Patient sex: F
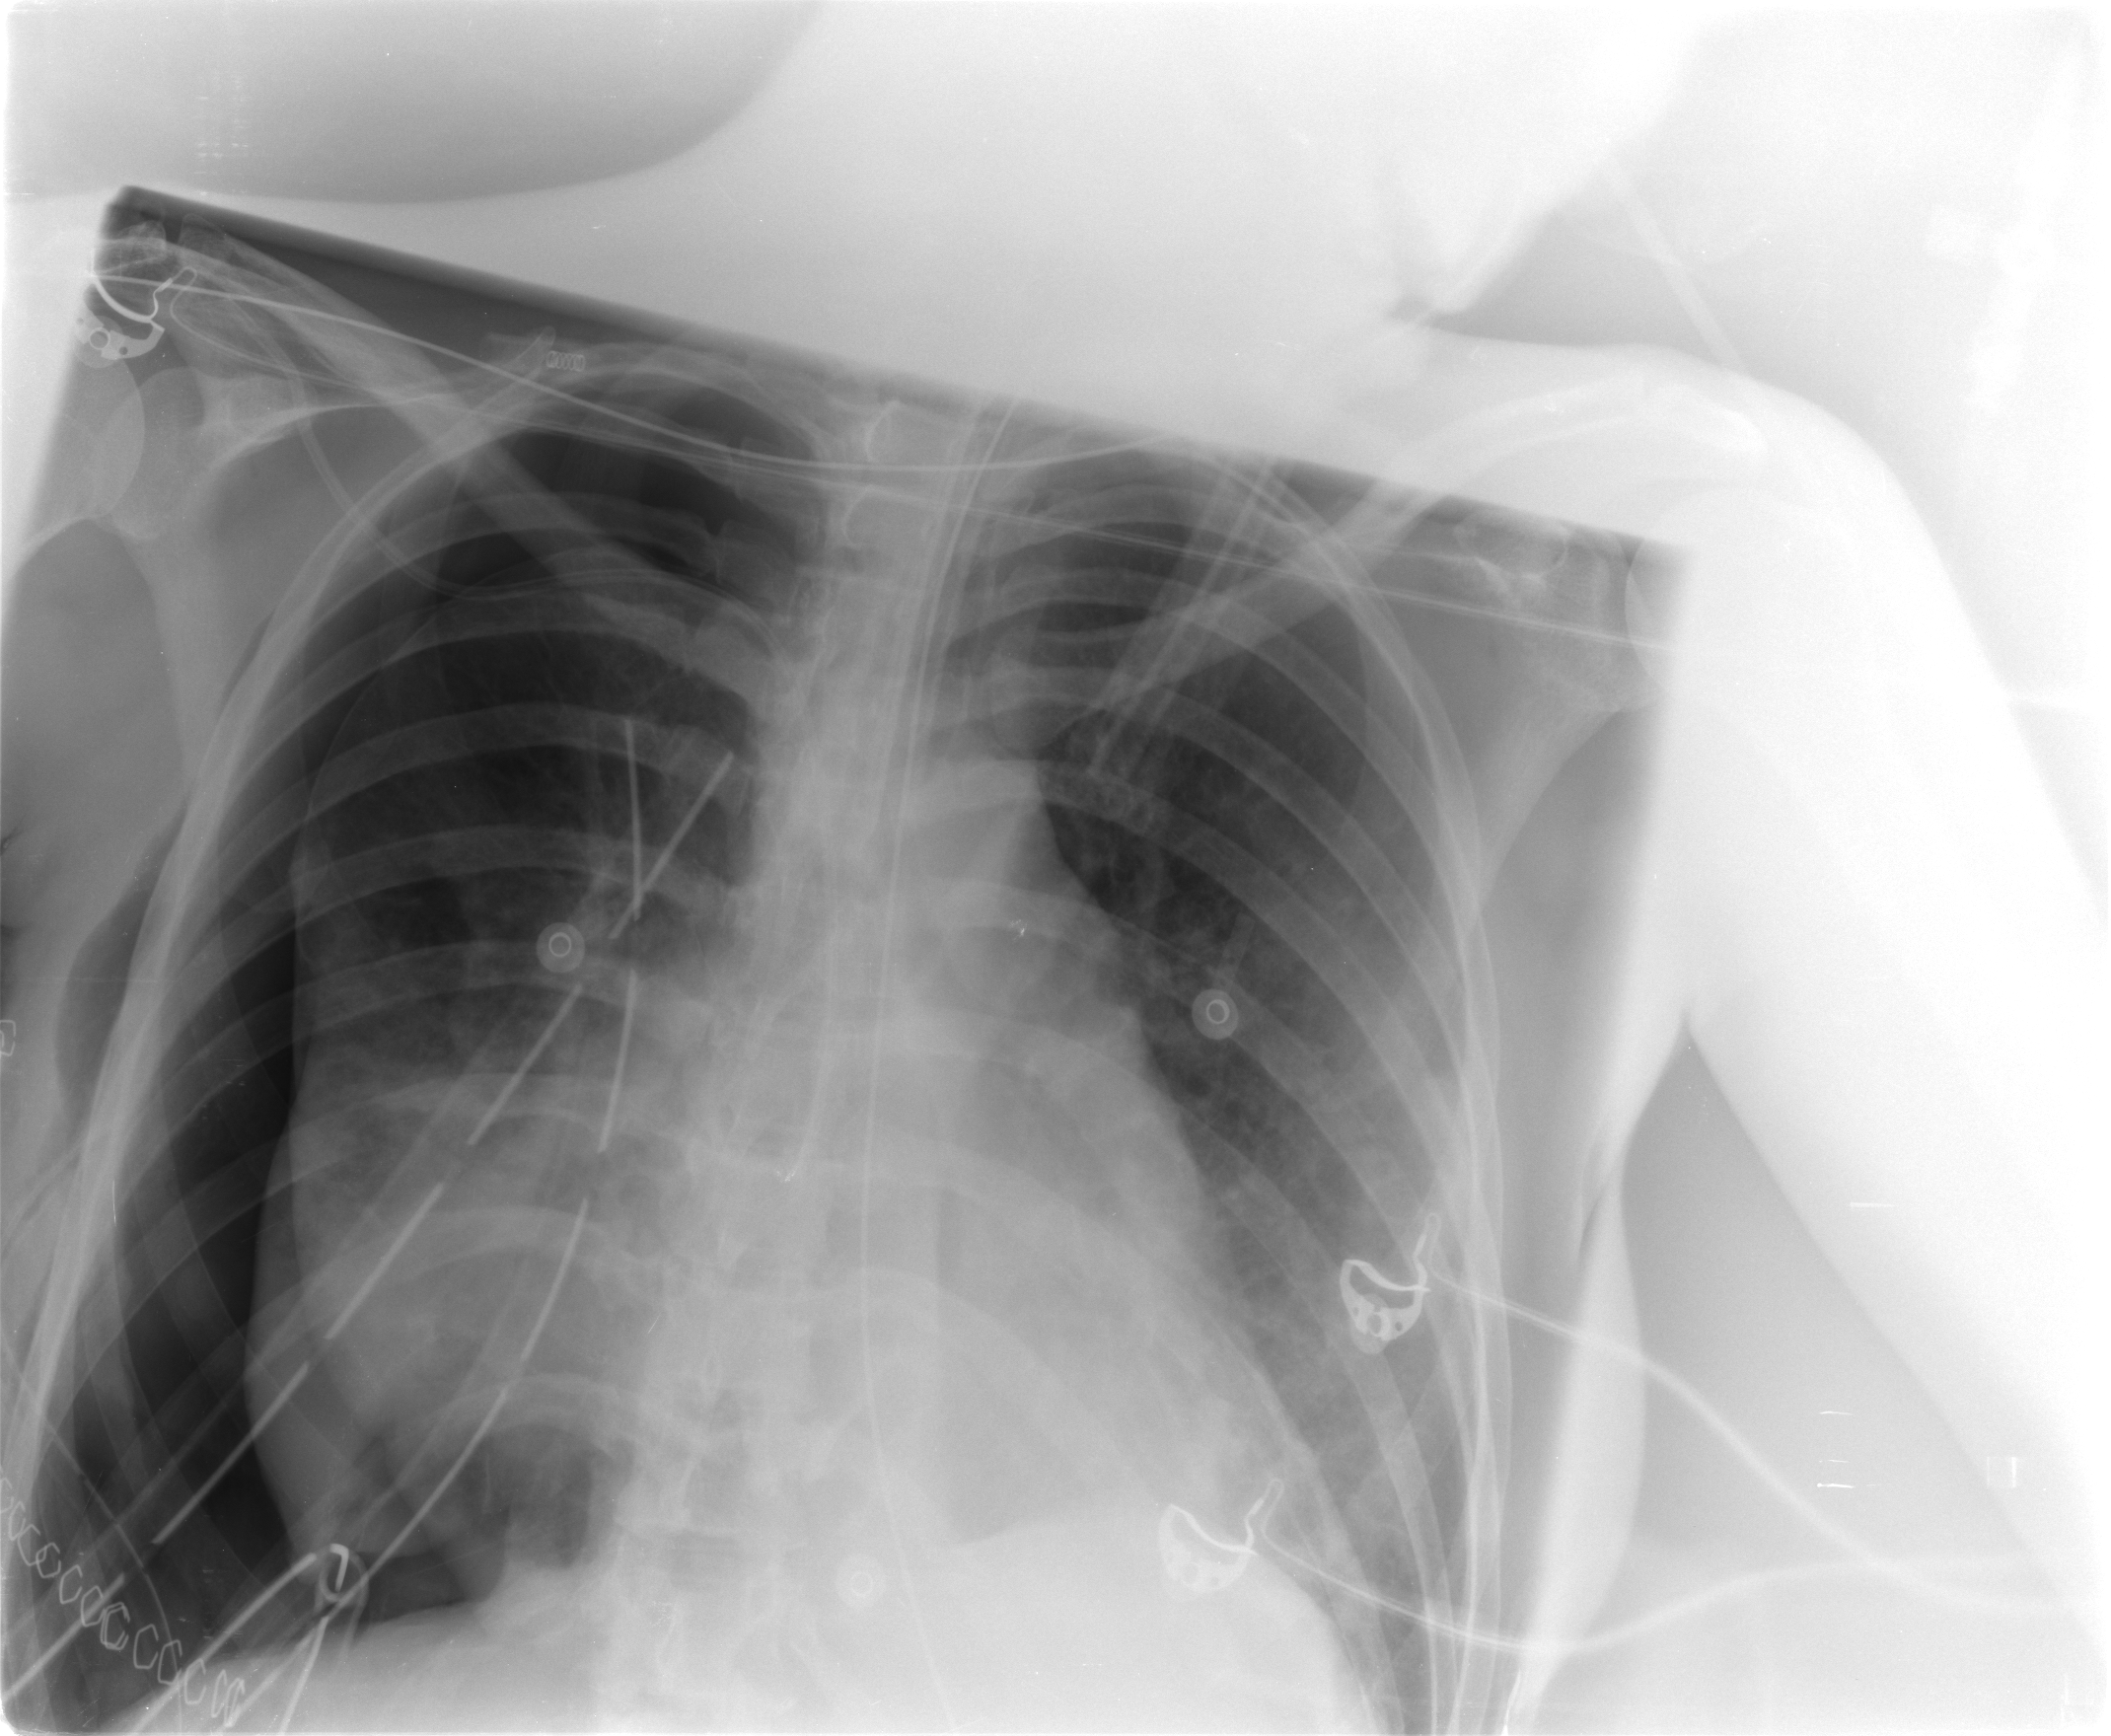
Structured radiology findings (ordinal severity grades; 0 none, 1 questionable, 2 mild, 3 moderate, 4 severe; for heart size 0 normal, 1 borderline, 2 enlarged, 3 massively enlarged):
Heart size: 0
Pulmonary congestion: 2
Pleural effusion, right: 3
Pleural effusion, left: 2
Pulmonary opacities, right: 2
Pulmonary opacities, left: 2
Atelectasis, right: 3
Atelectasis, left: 2